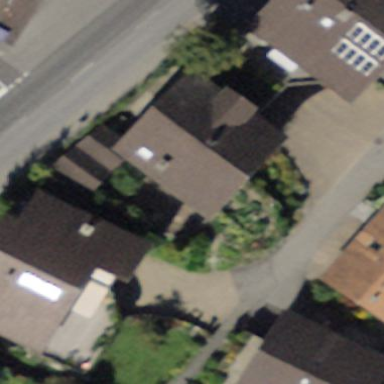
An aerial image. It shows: Residential building.